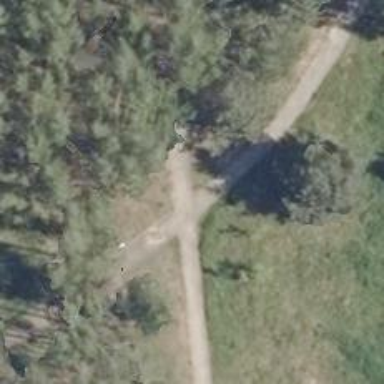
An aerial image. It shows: Gravel path with excellent visibility for trails.